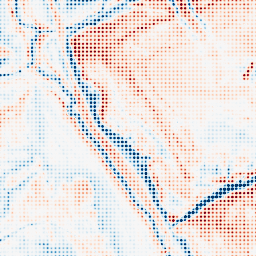
Category: classical
Decomposition family: uniform
Decomposition parameters: size: 20
Upsampling method: sinc_hamming
Upsampling parameters: scale: 8
kernel_size: 4
Upsampling scale: 8